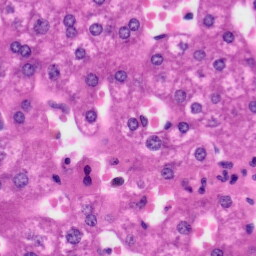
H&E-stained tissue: Liver